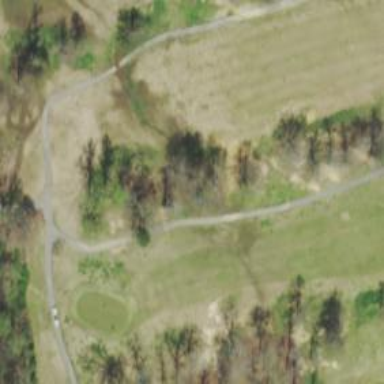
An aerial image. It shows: Golf fairway surrounded by grass.